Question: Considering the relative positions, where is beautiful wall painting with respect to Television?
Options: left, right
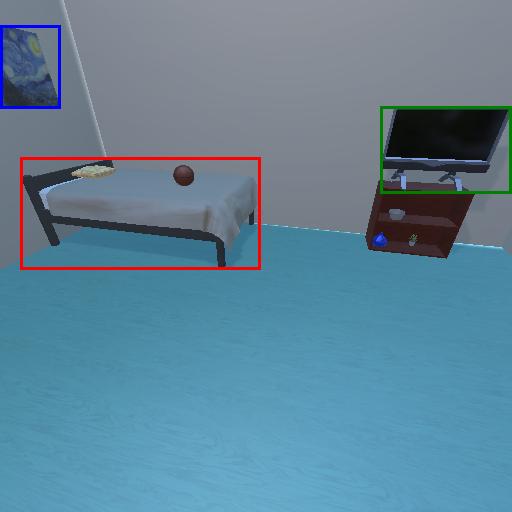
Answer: left